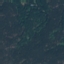
Land use / land cover: Forest